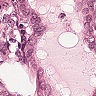
Metastatic tissue present: yes